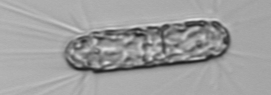
Label: Corethron_hystrix